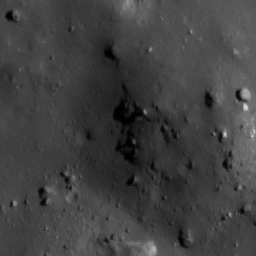
Pit: Tycho 17b
Host crater: Tycho
Host type: impact_melt
Lunar coordinates: latitude -43.079, longitude 348.243